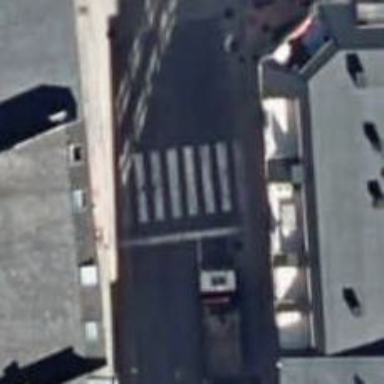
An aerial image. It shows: Crossing with traffic signals.